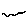
Label: line